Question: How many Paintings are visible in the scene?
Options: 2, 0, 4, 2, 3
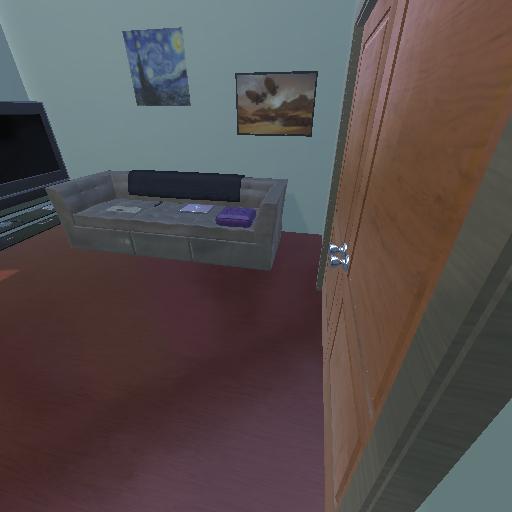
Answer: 2